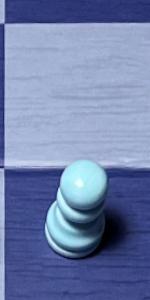
Label: Pawn_White